Question: I am building a web app which allows users to listen to a loop of instrumental music and then record vocals on top. This is all working using Recorder.js however there are a few problems:
- -
However since then I went back to the drawing board and asked: . This gave me a new set of requirements:
- - - - -
Here's a diagram of how that would look:

Logic I have so far:
'''
// backing loop
a.startTime = 5
a.duration = 10
a.loop = true
// recording
b.startTime = 22.5
b.duration = 15
b.loop = false
// fill blank space + loop
fill = a.duration - (b.duration % a.duration) // 5
c = b.buffers + (fill * blankBuffers)
c.startTime = (context.currentTime - a.startTime) % a.duration
c.duration = 20
c.loop = true
// user corrects timing offset
c.startTime = ((context.currentTime - a.startTime) % a.duration) - offset
// user choose favourite loop
? this is where I start to lose the plot!
'''
Here is an example of chopping the buffers sent from Recorder.js:
'''
// shorten the length of buffers
start = context.sampleRate * 2; // start at 2 seconds
end = context.sampleRate * 3; // end at 3 seconds
buffers.push(buffers.subarray(start, end));
'''
And more example code from the previous versions i've been working on:
<URL>
Any help in working out how to slice the buffers for the exported loop or improving this logic would be greatly appreciated!
Using this example I was able to find out how to insert blank space into the recording:
<URL>
I've now managed to almost replicate the functionality I need, however the white noise seems off. Is there a miscalculation somewhere?
<URL>
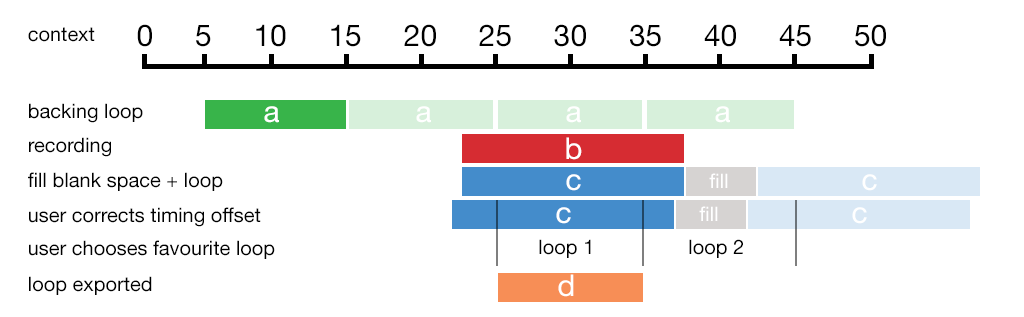
Answer: I managed to solve this by writing the following logic
'''
diff = track2.startTime - track1.startTime
before = Math.round((diff % track1.duration) * 44100)
after = Math.round((track1.duration - ((diff + track2.duration) % track1.duration)) * 44100)
newAudio = [before data] + [recording data] + [after data]
'''
and in javascript code it looks like this:
'''
var i = 0,
channel = 0,
channelTotal = 2,
num = 0,
vocalsRecording = this.createBuffer(vocalsBuffers, channelTotal),
diff = this.recorder.startTime - backingInstance.startTime + (offset / 1000),
before = Math.round((diff % backingInstance.buffer.duration) * this.context.sampleRate),
after = Math.round((backingInstance.buffer.duration - ((diff + vocalsRecording.duration) % backingInstance.buffer.duration)) * this.context.sampleRate),
audioBuffer = this.context.createBuffer(channelTotal, before + vocalsBuffers[0].length + after, this.context.sampleRate),
buffer = null;
// loop through the audio left, right channels
for (channel = 0; channel < channelTotal; channel += 1) {
buffer = audioBuffer.getChannelData(channel);
// fill the empty space before the recording
for (i = 0; i < before; i += 1) {
buffer[num] = 0;
num += 1;
}
// add the recording data
for (i = 0; i < vocalsBuffers[channel].length; i += 1) {
buffer[num] = vocalsBuffers[channel][i];
num += 1;
}
// fill the empty space at the end of the recording
for (i = 0; i < after; i += 1) {
buffer[num] = 0;
num += 1;
}
}
// now return the new audio which should be the exact same length
return audioBuffer;
'''
You can view a full working example here:
<URL>